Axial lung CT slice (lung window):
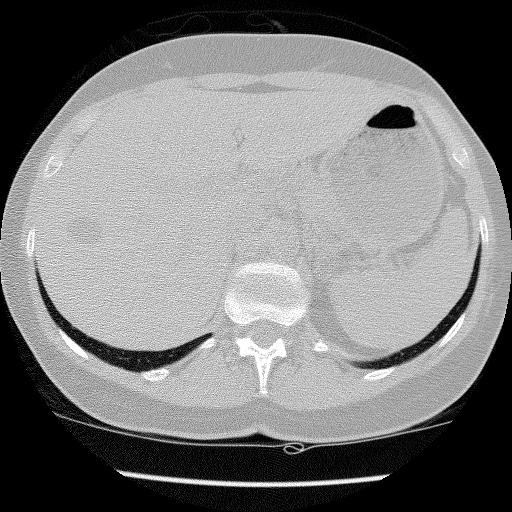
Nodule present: no